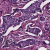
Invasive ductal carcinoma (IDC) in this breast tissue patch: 1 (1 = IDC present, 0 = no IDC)